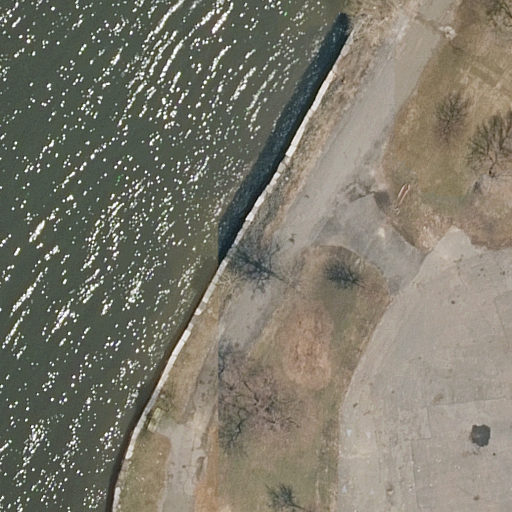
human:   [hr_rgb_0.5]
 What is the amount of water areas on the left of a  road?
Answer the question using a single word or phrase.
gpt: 1

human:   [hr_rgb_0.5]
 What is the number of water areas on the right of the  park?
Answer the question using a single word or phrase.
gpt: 0

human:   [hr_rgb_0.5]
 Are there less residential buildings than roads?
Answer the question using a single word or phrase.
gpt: yes

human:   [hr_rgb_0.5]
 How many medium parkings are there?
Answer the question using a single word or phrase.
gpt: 0

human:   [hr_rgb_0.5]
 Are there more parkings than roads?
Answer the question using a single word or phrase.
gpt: no

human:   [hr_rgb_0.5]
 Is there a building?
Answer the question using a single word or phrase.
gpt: no

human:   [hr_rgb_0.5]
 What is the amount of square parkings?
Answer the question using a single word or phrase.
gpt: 0

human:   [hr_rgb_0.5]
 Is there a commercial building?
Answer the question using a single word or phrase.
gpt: no

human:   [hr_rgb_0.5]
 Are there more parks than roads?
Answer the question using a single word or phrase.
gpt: no

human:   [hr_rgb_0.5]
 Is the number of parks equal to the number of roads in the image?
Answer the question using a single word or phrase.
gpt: no

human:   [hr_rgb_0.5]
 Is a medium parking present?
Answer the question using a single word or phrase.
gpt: no

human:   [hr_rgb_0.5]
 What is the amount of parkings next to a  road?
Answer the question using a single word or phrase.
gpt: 1

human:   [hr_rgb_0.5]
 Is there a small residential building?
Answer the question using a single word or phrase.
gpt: no

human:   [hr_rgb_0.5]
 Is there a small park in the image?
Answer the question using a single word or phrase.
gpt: no

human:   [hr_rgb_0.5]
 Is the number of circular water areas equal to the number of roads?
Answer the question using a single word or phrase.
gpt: no

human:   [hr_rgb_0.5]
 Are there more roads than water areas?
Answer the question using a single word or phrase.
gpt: yes

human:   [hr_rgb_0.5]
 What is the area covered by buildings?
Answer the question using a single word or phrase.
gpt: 0m2

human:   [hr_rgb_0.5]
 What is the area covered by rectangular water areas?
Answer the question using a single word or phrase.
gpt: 0m2

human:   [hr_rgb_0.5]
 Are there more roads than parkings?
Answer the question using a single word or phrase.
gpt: yes

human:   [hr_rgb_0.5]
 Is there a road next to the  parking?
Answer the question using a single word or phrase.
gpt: yes

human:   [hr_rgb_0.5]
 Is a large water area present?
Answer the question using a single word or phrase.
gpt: yes

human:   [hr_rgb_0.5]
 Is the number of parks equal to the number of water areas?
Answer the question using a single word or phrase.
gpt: yes

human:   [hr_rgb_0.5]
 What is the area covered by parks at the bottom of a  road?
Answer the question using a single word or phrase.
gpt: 0m2

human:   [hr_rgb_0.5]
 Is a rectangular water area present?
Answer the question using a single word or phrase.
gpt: no

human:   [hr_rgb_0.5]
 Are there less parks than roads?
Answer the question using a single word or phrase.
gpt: yes

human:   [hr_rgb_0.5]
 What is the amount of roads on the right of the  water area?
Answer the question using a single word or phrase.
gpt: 3

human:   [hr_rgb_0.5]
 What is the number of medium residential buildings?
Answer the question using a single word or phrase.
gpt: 0

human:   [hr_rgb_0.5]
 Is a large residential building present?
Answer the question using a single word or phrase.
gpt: no

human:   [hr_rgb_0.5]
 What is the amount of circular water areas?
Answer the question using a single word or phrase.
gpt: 0

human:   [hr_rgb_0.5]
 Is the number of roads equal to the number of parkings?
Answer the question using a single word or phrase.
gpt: no

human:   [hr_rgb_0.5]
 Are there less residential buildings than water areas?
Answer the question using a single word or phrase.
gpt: yes

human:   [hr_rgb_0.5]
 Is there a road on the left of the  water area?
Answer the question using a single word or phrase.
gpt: no

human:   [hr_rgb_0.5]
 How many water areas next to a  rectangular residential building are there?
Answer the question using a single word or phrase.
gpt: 0

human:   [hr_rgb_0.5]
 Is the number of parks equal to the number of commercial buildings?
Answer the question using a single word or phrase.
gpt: no

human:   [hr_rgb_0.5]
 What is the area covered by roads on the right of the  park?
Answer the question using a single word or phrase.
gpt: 0m2

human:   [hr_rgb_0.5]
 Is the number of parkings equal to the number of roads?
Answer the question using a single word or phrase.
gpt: no